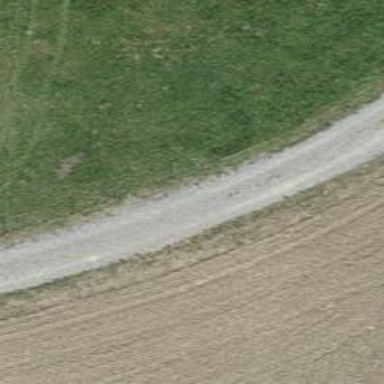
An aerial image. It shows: Track with grade5 tracktype.